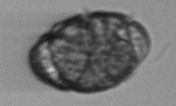
Label: Margalefidinium